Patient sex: F
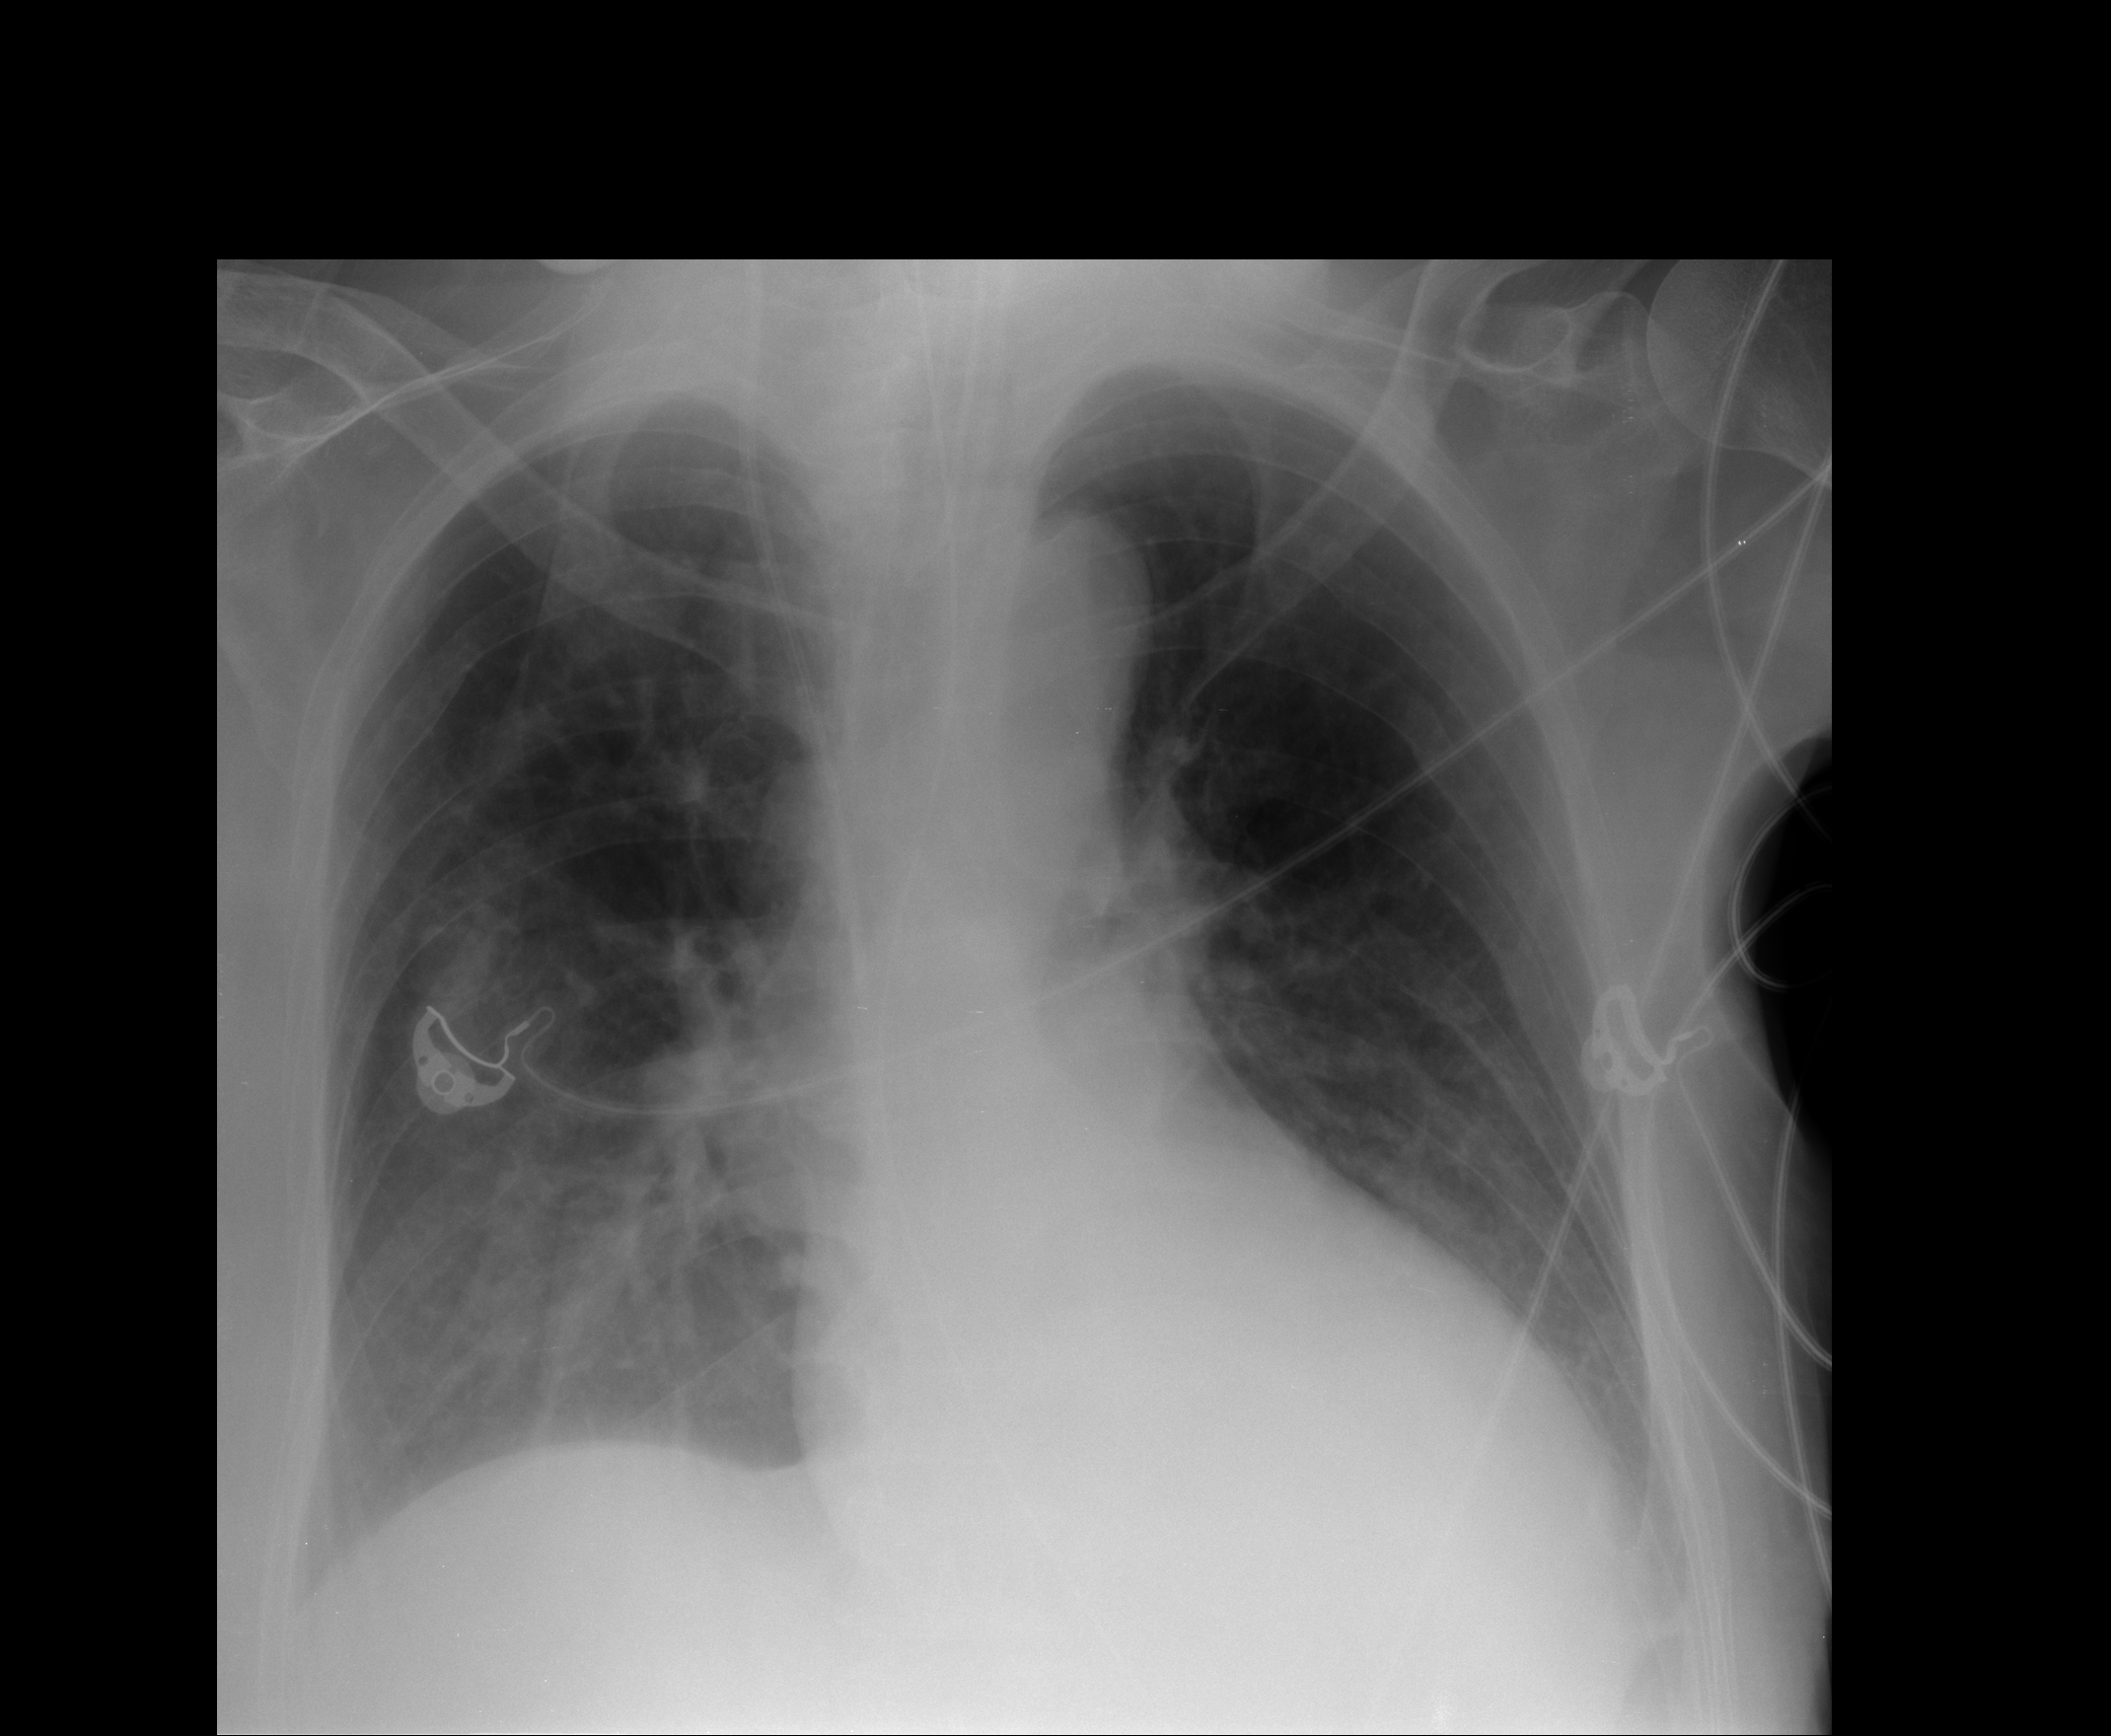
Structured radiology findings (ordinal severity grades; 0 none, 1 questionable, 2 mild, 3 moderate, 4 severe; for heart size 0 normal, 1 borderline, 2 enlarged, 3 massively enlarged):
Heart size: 1
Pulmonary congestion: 0
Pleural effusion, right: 0
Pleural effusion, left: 2
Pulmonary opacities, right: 0
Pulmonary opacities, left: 0
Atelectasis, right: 0
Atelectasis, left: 2